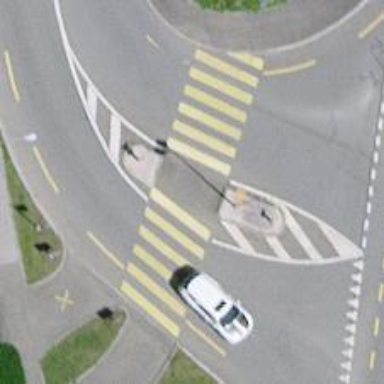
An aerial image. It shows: Zebra crossing on the road.